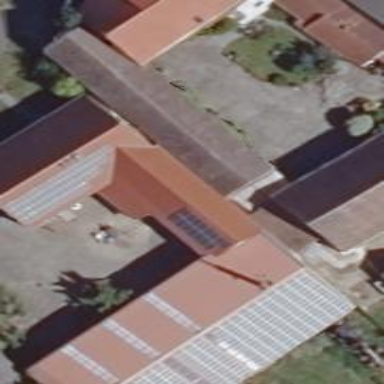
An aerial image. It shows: Solar photovoltaic panel generator producing electricity as small installation.